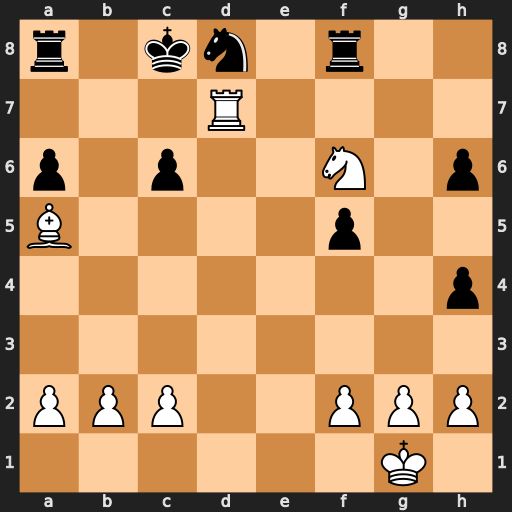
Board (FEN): r1kn1r2/3R4/p1p2N1p/B4p2/7p/8/PPP2PPP/6K1
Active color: w
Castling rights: -
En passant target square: -
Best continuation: Rc7+ Kb8 Nd7#